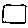
Label: square